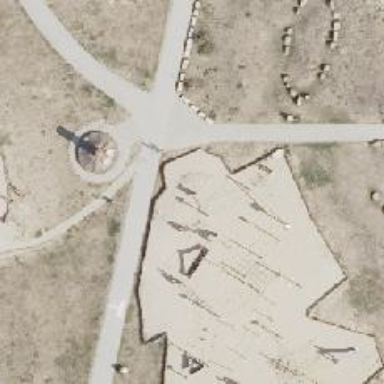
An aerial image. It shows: Playground with balance rope feature.